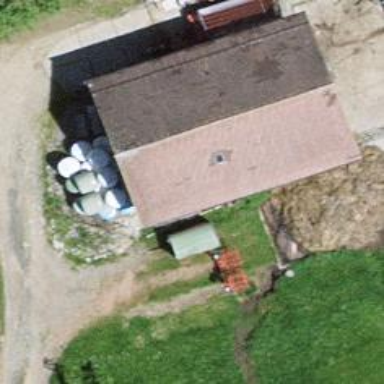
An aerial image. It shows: Farmyard area.